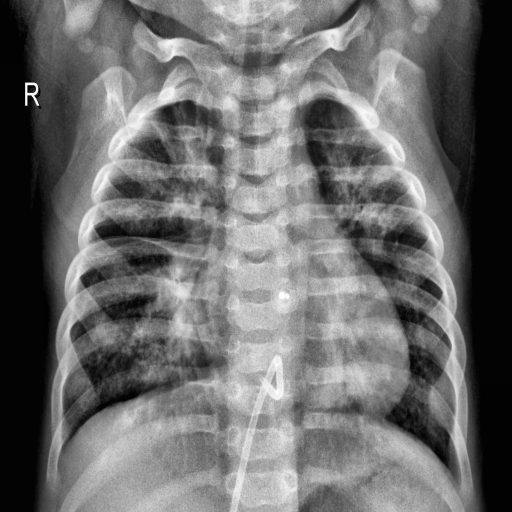
Finding: PNEUMONIA